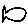
Label: fish